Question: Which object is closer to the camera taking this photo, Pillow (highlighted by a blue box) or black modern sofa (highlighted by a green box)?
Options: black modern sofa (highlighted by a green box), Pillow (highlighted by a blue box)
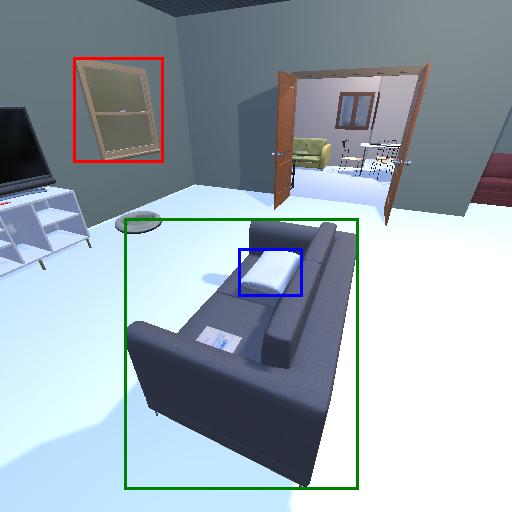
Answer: black modern sofa (highlighted by a green box)